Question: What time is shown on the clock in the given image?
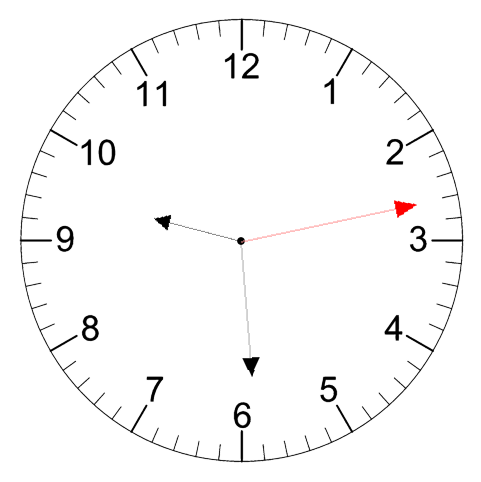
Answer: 09:29:13